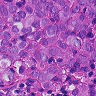
Metastatic tissue present: yes